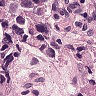
Metastatic tissue present: yes